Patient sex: M
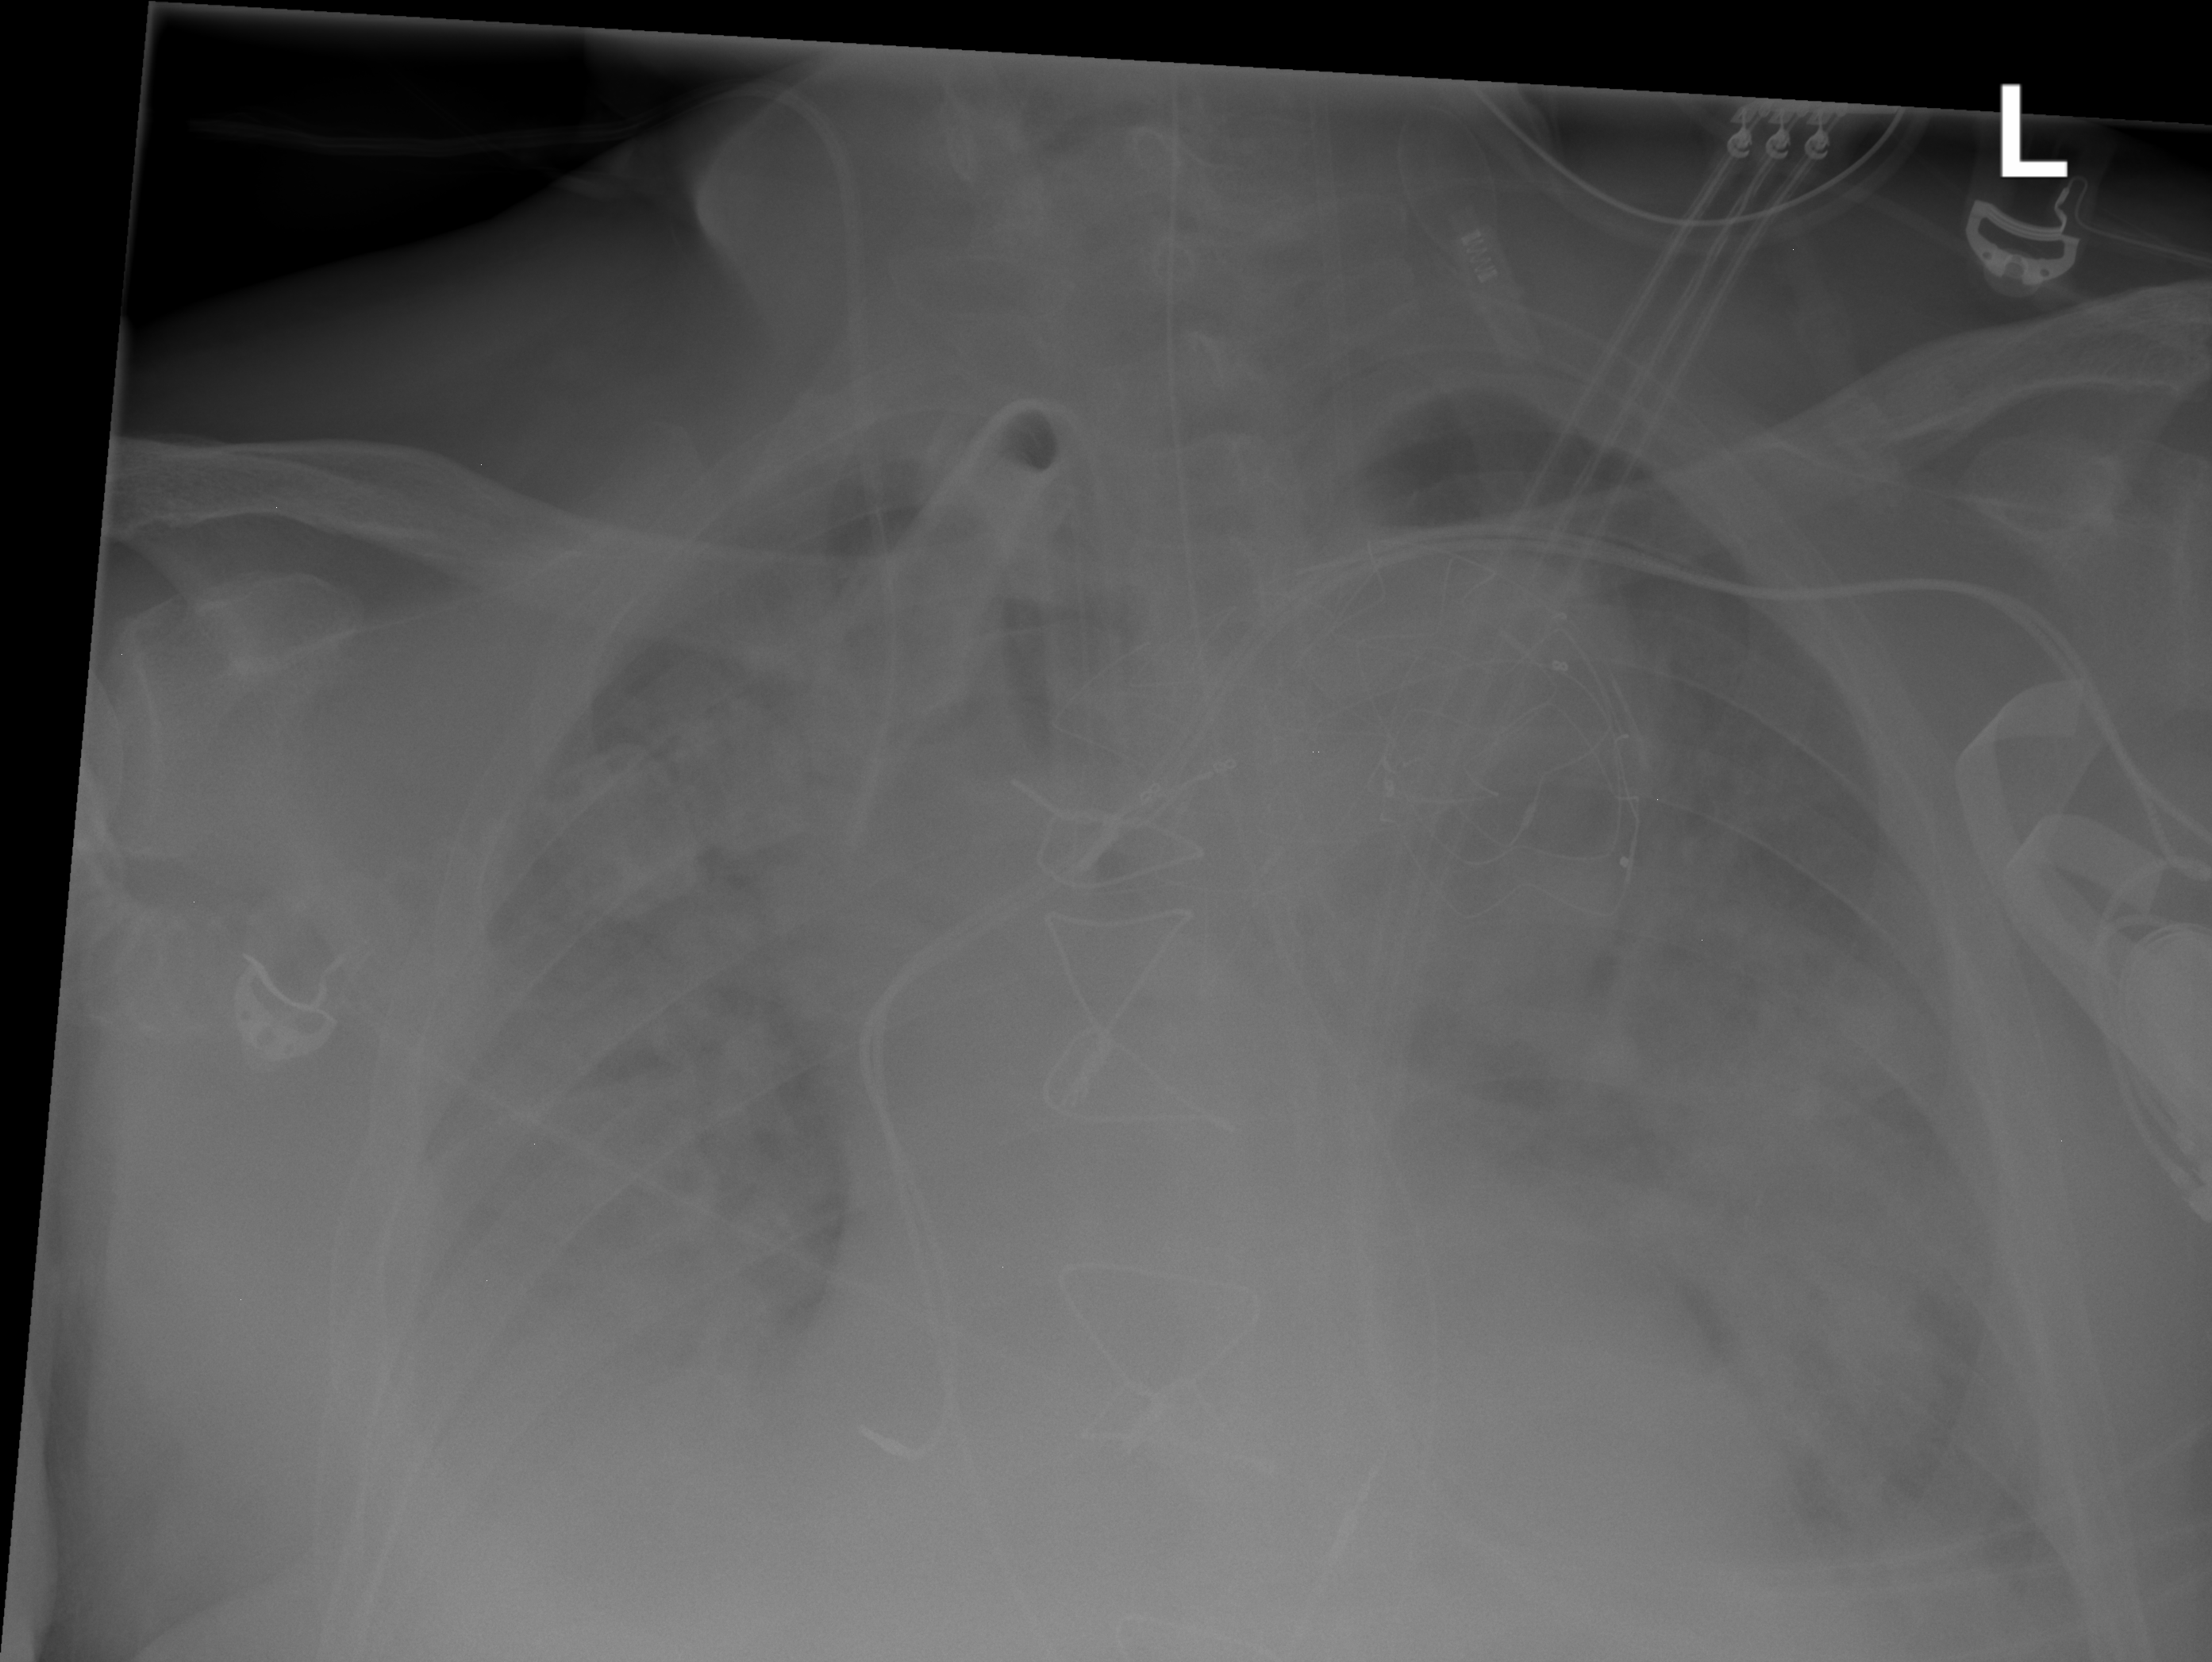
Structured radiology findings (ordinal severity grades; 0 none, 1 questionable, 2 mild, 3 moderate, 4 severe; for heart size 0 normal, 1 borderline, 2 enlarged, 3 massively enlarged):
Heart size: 1
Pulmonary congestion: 2
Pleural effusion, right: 2
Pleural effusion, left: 2
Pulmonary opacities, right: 4
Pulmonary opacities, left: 4
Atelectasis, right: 3
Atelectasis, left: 3